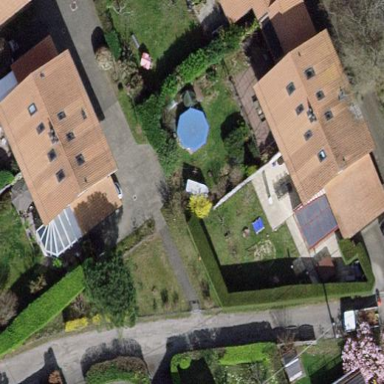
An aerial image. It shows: Garden surrounded by fence.